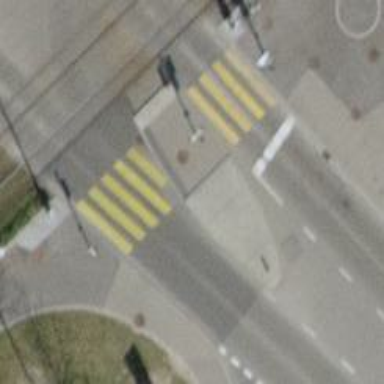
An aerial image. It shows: Road crossing with traffic signals.